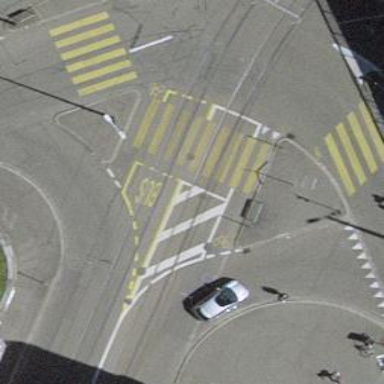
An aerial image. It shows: Marked crossing on unhewn cobblestone footway.